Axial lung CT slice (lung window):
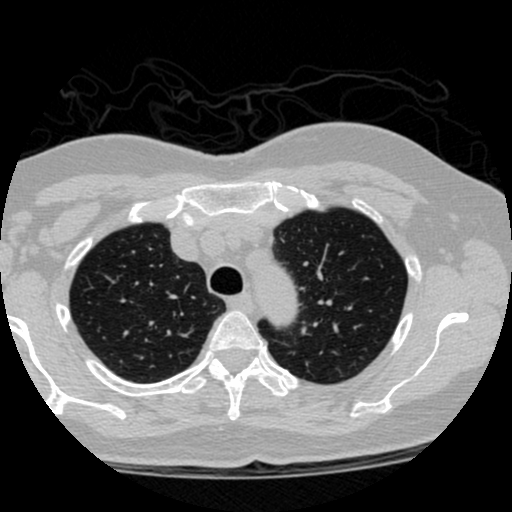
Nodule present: no